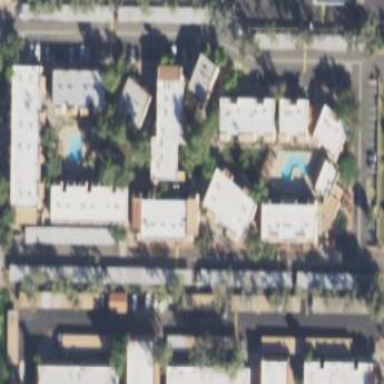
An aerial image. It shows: Residential area with apartments.